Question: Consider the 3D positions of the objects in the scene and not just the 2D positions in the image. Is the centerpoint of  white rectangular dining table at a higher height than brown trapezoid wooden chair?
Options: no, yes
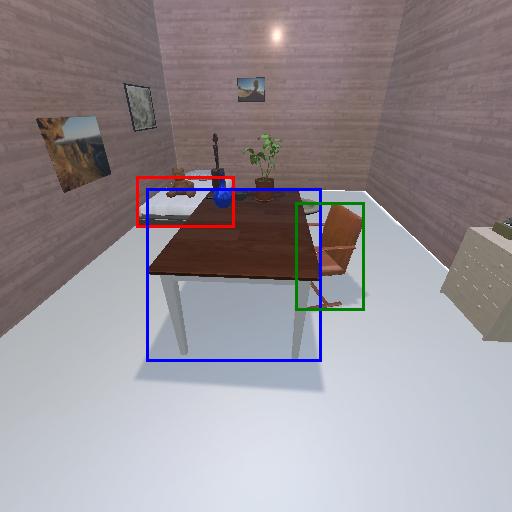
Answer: no